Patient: sex M, age 36
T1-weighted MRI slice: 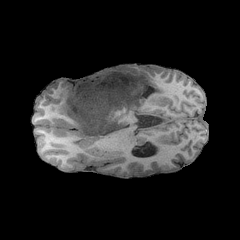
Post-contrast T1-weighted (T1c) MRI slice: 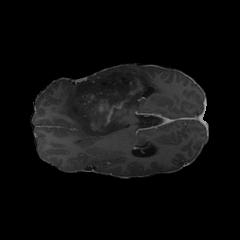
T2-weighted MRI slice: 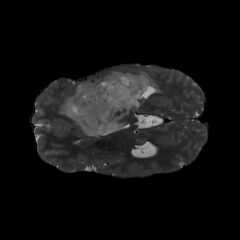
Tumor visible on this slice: yes
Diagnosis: Astrocytoma, IDH-mutant
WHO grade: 4